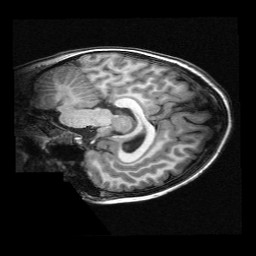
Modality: T1w
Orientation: sagittal
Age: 10
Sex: female
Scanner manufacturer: siemens
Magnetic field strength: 3 T
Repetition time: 2.3 s
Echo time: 0.00336 s